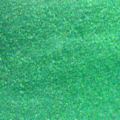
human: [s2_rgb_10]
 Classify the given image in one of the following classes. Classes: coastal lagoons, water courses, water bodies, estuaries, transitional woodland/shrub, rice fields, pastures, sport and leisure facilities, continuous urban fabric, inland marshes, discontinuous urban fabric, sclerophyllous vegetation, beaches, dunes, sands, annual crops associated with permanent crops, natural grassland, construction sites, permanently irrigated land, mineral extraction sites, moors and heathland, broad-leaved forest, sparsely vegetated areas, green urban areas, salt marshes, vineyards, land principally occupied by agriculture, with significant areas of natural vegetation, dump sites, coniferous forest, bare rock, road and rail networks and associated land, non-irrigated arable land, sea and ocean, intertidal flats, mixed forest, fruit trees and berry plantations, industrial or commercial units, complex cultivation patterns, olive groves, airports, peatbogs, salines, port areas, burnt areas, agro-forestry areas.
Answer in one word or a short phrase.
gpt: sea and ocean